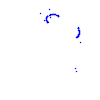
Particle: kaon